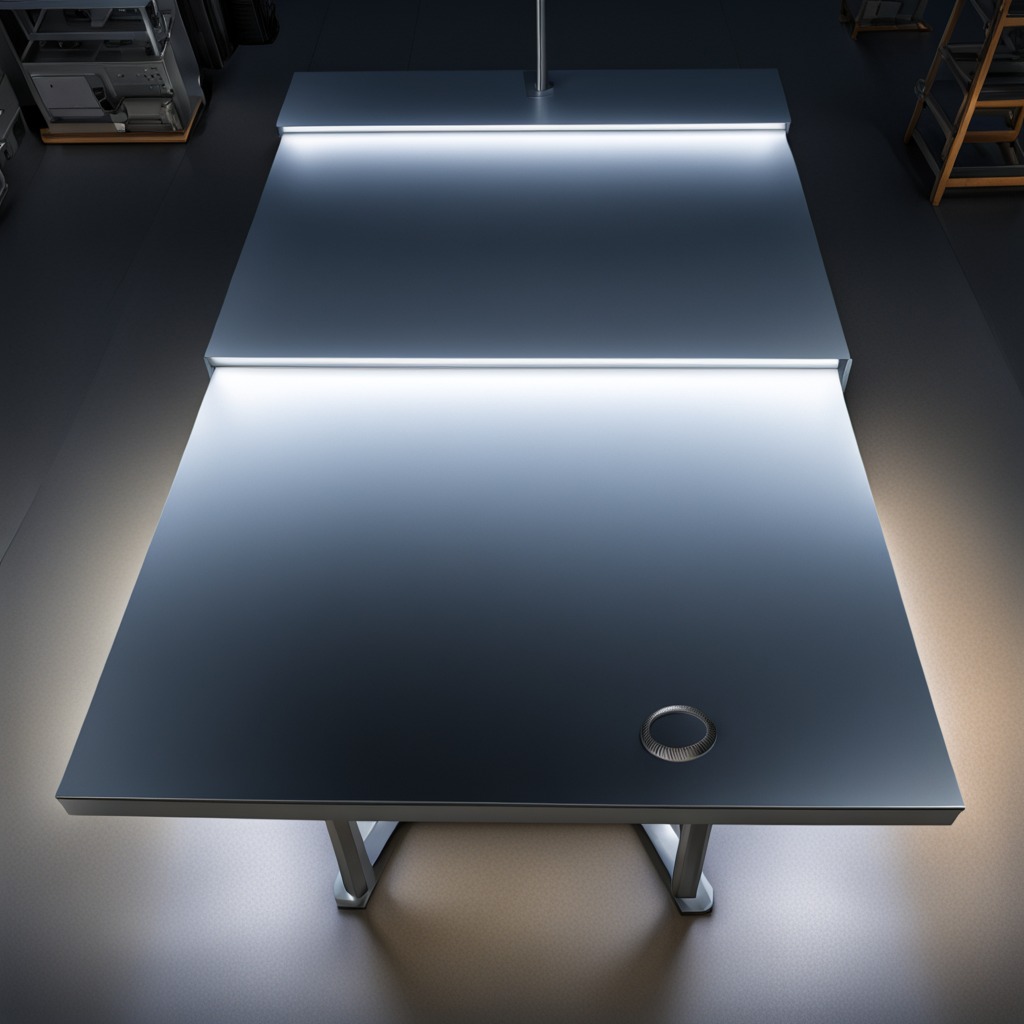
A flat metal washer is lying on the tabletop.